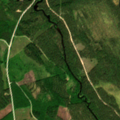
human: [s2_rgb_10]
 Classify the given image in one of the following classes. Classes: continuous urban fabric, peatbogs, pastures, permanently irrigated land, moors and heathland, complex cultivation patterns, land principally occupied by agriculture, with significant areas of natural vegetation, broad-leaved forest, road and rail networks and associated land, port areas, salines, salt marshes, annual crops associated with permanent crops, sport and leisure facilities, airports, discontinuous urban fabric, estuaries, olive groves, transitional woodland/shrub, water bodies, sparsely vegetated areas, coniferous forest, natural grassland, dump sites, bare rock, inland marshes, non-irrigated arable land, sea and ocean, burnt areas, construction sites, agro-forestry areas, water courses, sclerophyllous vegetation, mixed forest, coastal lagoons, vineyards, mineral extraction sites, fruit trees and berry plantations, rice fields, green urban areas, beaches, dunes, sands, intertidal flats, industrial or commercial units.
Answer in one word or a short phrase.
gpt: coniferous forest, mixed forest